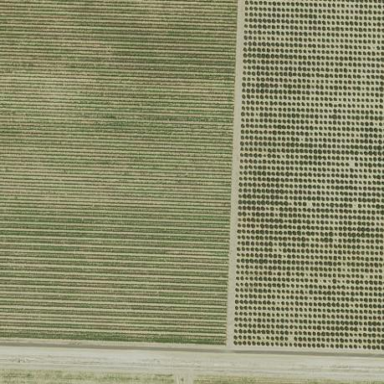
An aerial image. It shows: Vineyard.